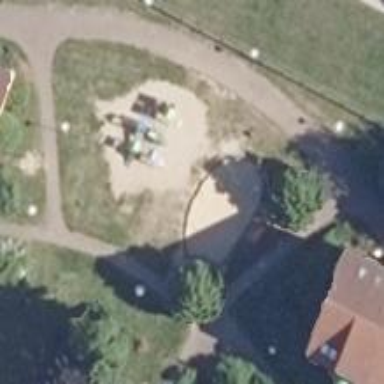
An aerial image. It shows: Playground area for leisure activities on the land.